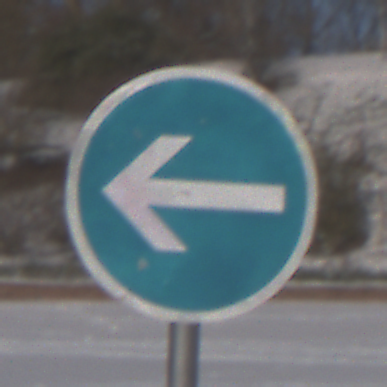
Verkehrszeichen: VorgeschriebeneFahrtrichtungHierLinks
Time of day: MorningAfternoon
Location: Outdoor (Nature)
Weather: PartlyCloudy
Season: Winter
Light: Natural